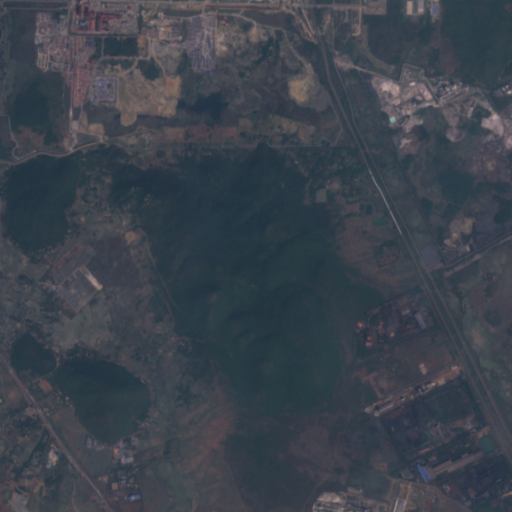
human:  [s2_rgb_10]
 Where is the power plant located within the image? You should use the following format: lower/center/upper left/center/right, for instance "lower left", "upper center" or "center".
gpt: The power plant is located in the upper right of the image.
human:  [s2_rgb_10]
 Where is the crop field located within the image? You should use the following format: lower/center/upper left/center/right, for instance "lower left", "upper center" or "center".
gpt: There is no crop field in the image.